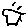
Label: sun